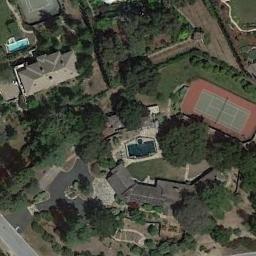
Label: tennis_court